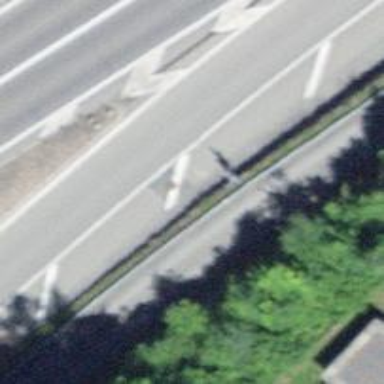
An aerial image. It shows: Trunk link highway.